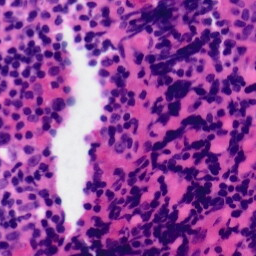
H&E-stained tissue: Tonsil